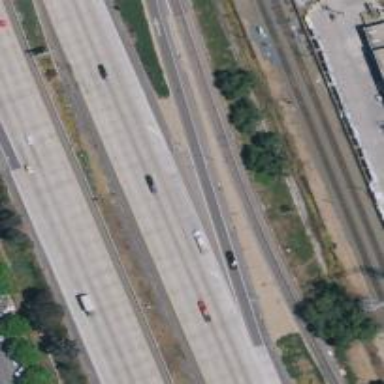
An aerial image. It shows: View of motorway.